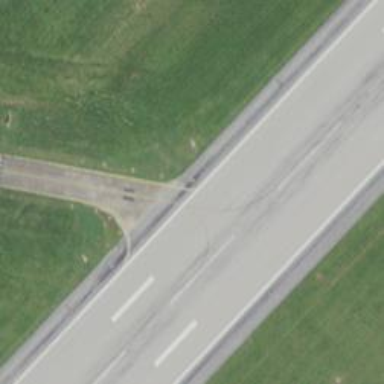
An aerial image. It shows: Image of taxiway at airport.